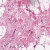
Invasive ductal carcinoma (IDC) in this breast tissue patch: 0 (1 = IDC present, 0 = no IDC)